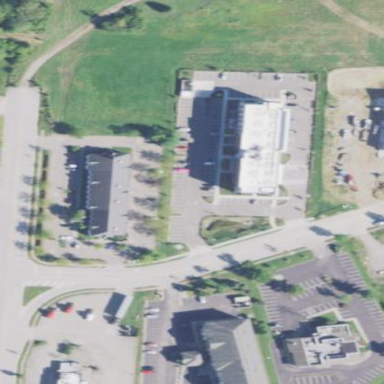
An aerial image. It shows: Commercial area.